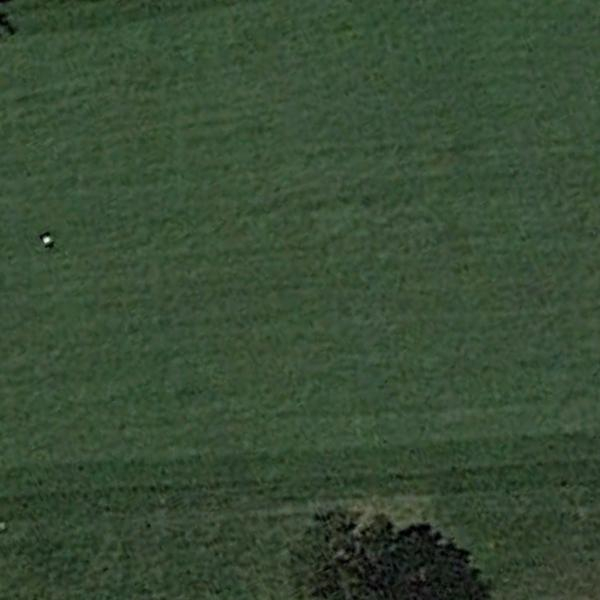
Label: Meadow